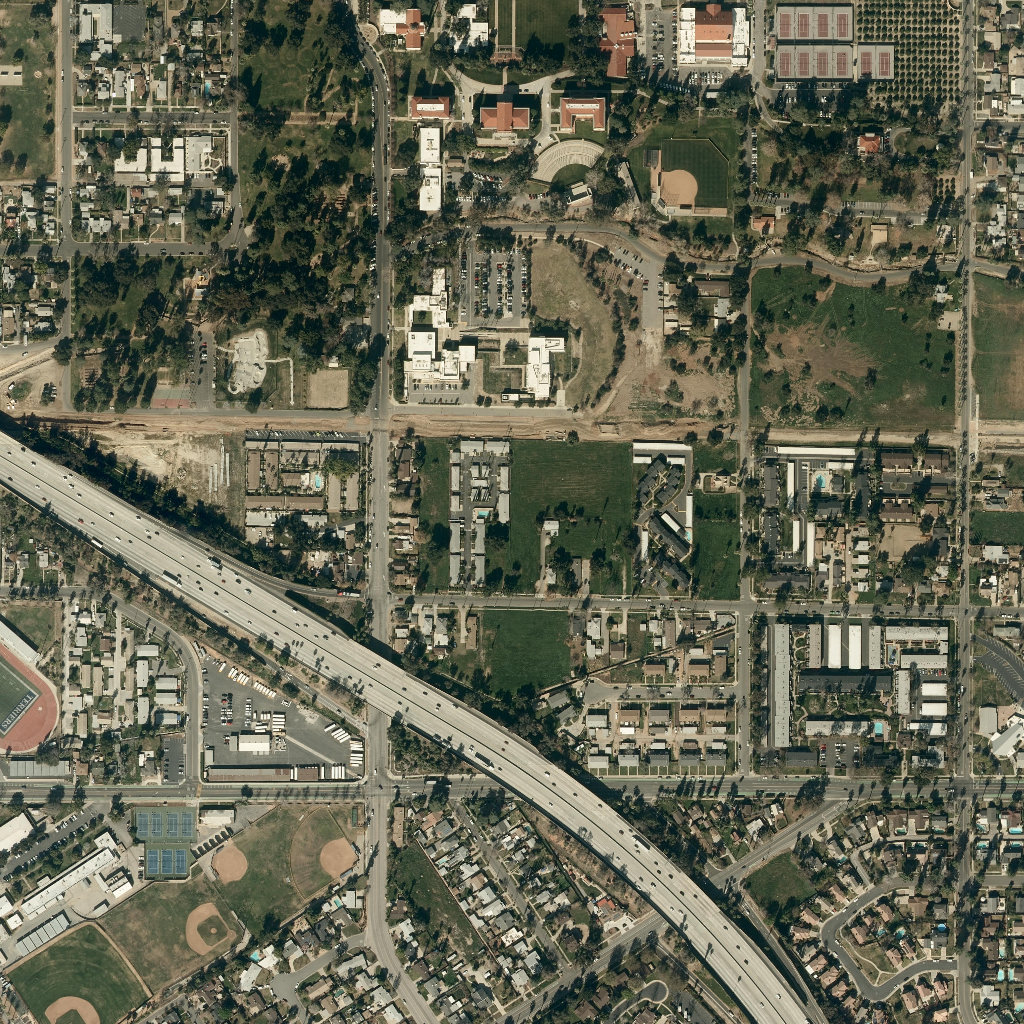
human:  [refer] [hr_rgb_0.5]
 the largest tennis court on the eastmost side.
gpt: <box>[[75, 0, 87, 8, 0]]</box>

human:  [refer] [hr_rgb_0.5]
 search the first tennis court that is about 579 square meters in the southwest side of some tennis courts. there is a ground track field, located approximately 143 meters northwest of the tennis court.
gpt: <box>[[14, 82, 15, 85, 0]]</box>